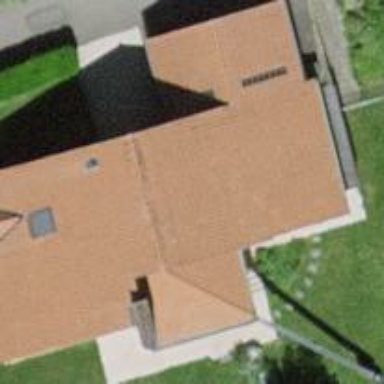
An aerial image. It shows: Simple house.